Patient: sex F, age 83
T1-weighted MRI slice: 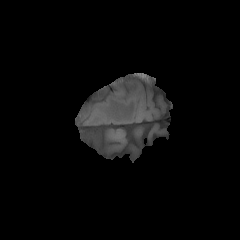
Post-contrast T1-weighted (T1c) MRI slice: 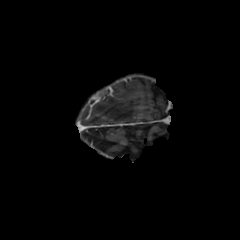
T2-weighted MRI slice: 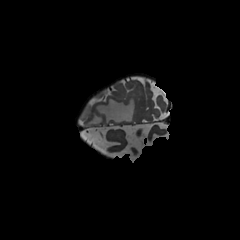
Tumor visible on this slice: yes
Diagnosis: Glioblastoma, IDH-wildtype
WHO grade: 4